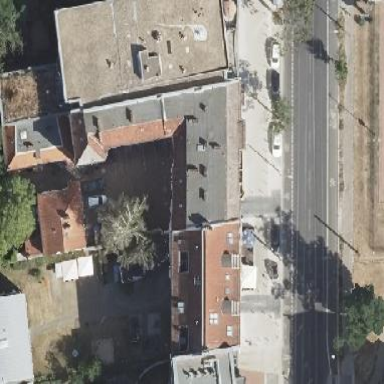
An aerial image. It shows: Building with apartments featuring unique double saltbox roof shape.